Question: I am running 1 background process in my application...it continuously checks for some input...When proper input is entered of found..It will play Some wav file..
I have added 1 wav filled named as "ding.wav" into Resources..
and i have written following code in my application...
I am using System.Media namespace. and using .Net 4.0
'''
SoundPlayer player = new SoundPlayer();
player.Stream = Properties.Resources.ding;
player.Play();
'''
but sound is not playing...
Can you tell me what i am doing wrong..!!

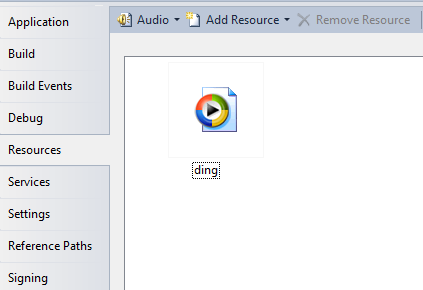
Answer: Try this:
'''
SoundPlayer player = new SoundPlayer(Properties.Resources.ding);
player.Play();
'''
You can also try this:
'''
using System;
using System.Runtime.InteropServices;
using System.Resources;
using System.IO;
namespace Win32
{
public class Winmm
{
public const UInt32 SND_ASYNC = 1;
public const UInt32 SND_MEMORY = 4;
[DllImport("Winmm.dll")]
public static extern bool PlaySound(byte[] data, IntPtr hMod, UInt32 dwFlags);
public Winmm() { }
public static void PlayWavResource(string wav)
{
// get the namespace
string strNameSpace=
System.Reflection.Assembly.GetExecutingAssembly().GetName().Name.ToString();
// get the resource into a stream
Stream str =
System.Reflection.Assembly.GetExecutingAssembly().GetManifestResourceStream( strNameSpace +"."+ wav );
if ( str == null ) return;
// bring stream into a byte array
byte[] bStr = new Byte[str.Length];
str.Read(bStr, 0, (int)str.Length);
// play the resource
PlaySound(bStr, IntPtr.Zero, SND_ASYNC | SND_MEMORY);
}
}
}
'''